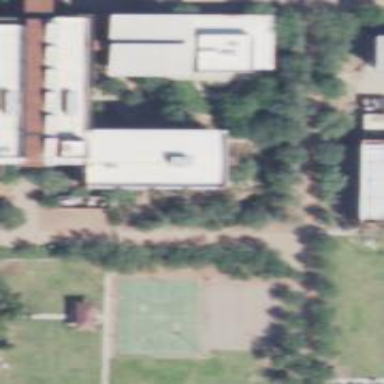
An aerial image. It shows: University building.